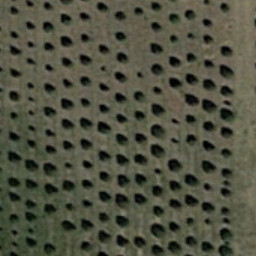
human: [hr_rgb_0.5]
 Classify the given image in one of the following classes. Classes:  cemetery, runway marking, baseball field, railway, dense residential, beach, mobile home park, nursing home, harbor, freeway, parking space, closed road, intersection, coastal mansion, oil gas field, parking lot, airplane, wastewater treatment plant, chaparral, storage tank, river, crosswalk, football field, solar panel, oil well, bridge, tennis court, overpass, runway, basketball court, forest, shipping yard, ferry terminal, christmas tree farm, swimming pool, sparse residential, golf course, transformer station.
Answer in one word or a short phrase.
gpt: christmas tree farm